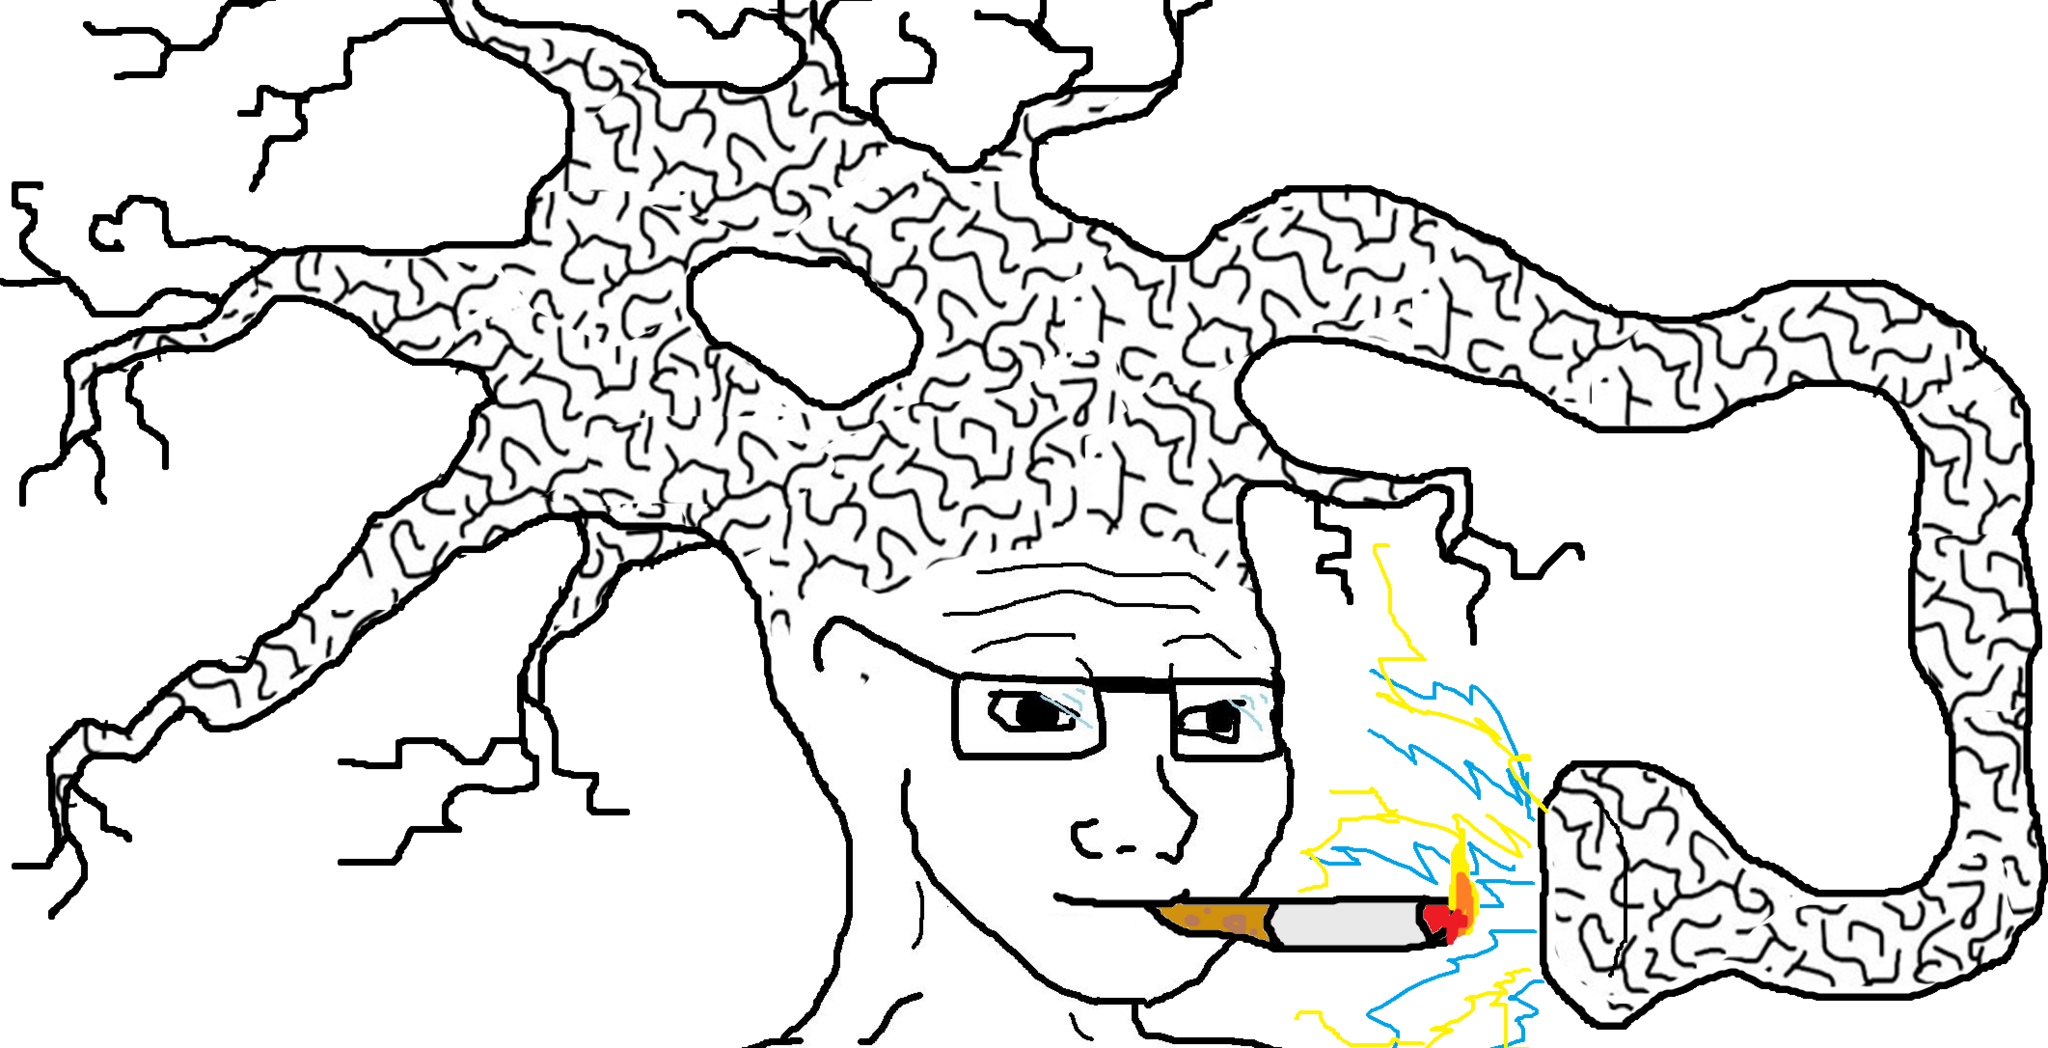
Label: 5_Brainiak